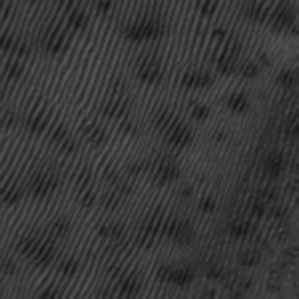
Label: frost